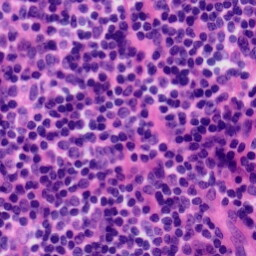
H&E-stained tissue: Tonsil